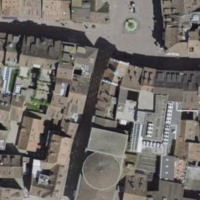
EUNIS habitat code: 54
Species observed at this site:
Corvus corone
Sylvia borin
Aegithalos caudatus
Sylvia atricapilla
Spinus spinus
Poecile palustris
Pernis apivorus
Larus michahellis
Cygnus olor
Ardea alba
Erithacus rubecula
Phoenicurus ochruros
Corvus corax
Periparus ater
Cyanistes caeruleus
Lophophanes cristatus
Sturnus vulgaris
Chloris chloris
Pyrrhula pyrrhula
Troglodytes troglodytes
Corvus frugilegus
Passer domesticus
Passer montanus
Turdus merula
Circus aeruginosus
Tachymarptis melba
Hirundo rustica
Milvus migrans
Milvus milvus
Mergus merganser
Circus pygargus
Turdus pilaris
Oriolus oriolus
Coccothraustes coccothraustes
Phylloscopus trochilus
Motacilla alba
Delichon urbicum
Certhia brachydactyla
Podiceps cristatus
Oenanthe oenanthe
Turdus philomelos
Fulica atra
Falco subbuteo
Emberiza citrinella
Turdus viscivorus
Falco peregrinus
Buteo buteo
Anthus pratensis
Strix aluco
Muscicapa striata
Chroicocephalus ridibundus
Phylloscopus collybita
Alauda arvensis
Pica pica
Sitta europaea
Garrulus glandarius
Columba livia
Falco tinnunculus
Picus viridis
Ficedula hypoleuca
Grus grus
Motacilla cinerea
Anas platyrhynchos
Pluvialis apricaria
Accipiter gentilis
Streptopelia decaocto
Aythya fuligula
Fringilla coelebs
Coloeus monedula
Ptyonoprogne rupestris
Carduelis carduelis
Columba palumbus
Phalacrocorax carbo
Fringilla montifringilla
Lullula arborea
Parus major
Columba oenas
Anser anser
Ciconia ciconia
Accipiter nisus